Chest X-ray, AP view. Patient: 51 years old, sex M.
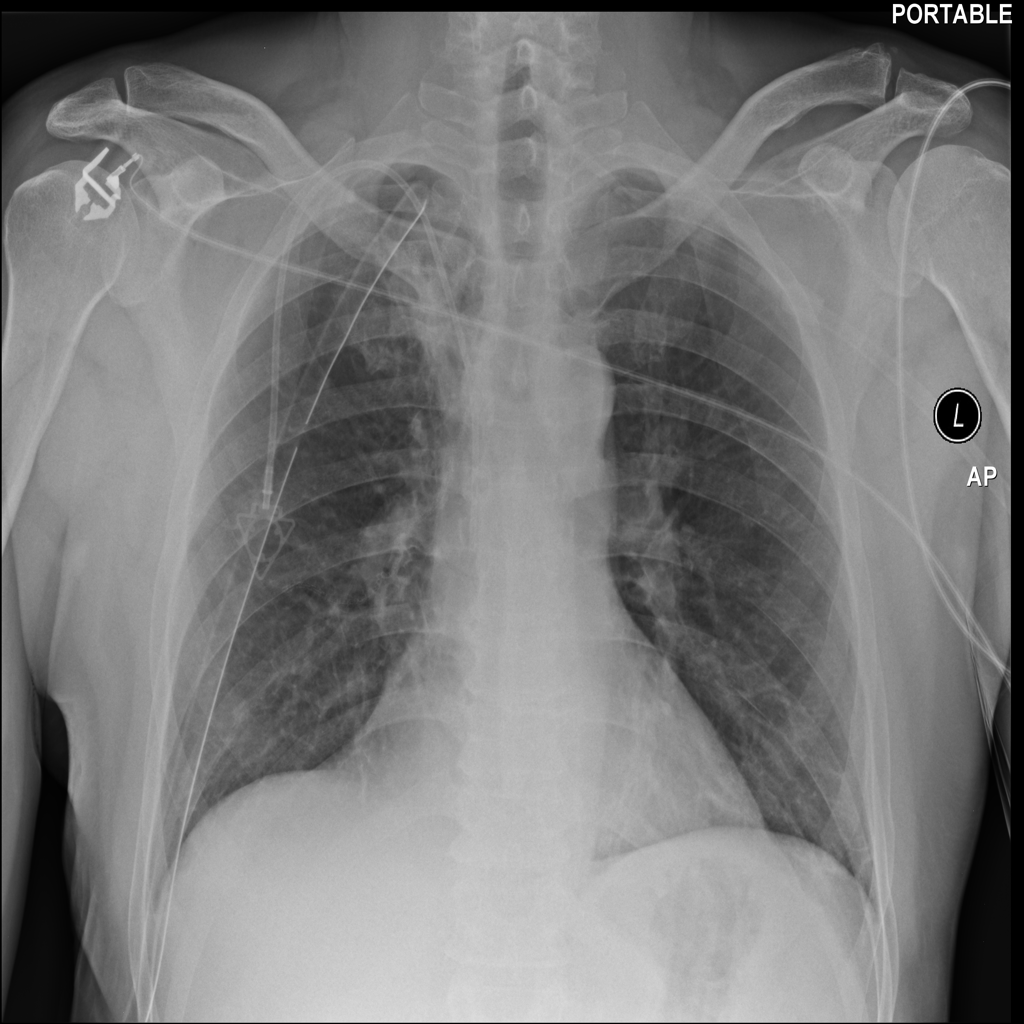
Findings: No Finding